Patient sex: F
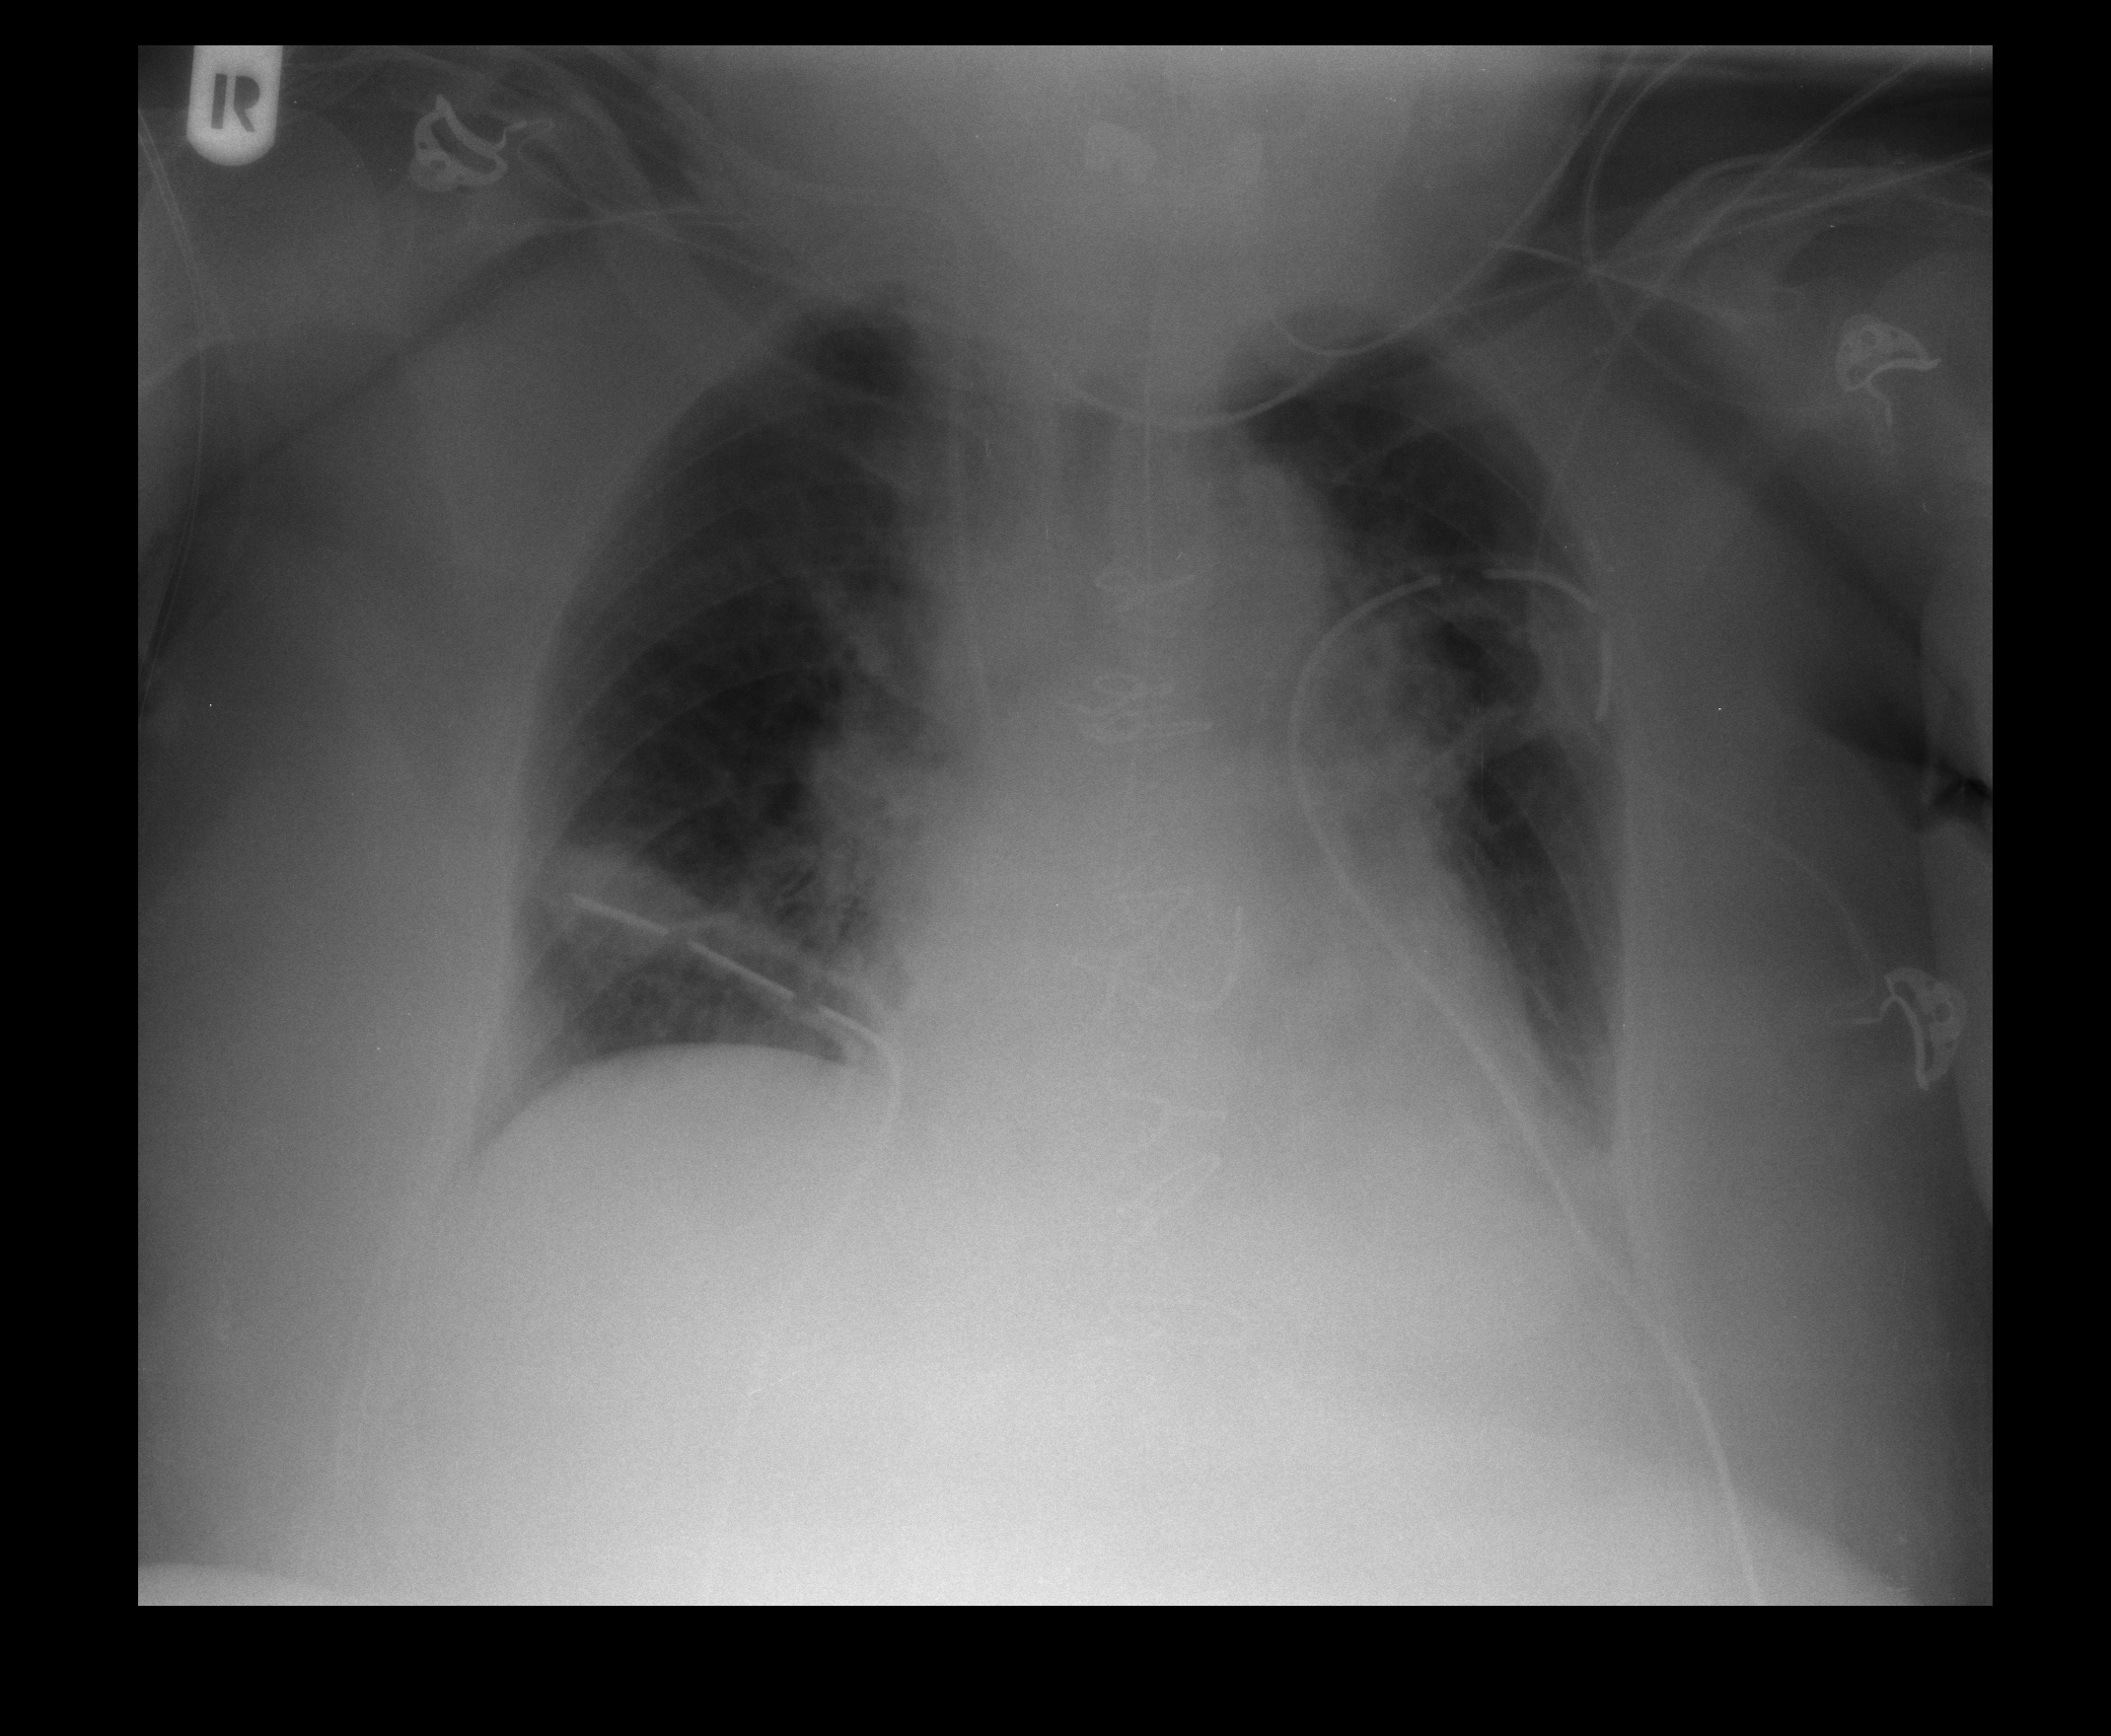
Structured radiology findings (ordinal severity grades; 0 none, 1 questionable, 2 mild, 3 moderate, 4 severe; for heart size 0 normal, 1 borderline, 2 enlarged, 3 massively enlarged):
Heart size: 2
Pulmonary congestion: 2
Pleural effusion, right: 0
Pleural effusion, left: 2
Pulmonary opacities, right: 0
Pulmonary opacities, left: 2
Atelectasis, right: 2
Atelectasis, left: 2